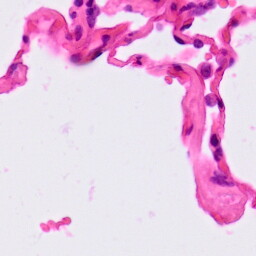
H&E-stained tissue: Lung